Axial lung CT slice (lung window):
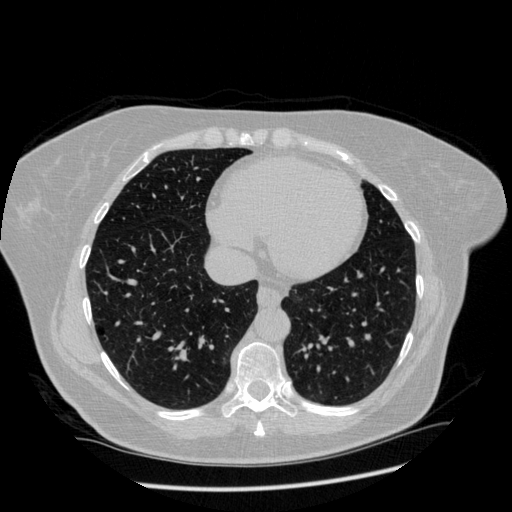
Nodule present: no